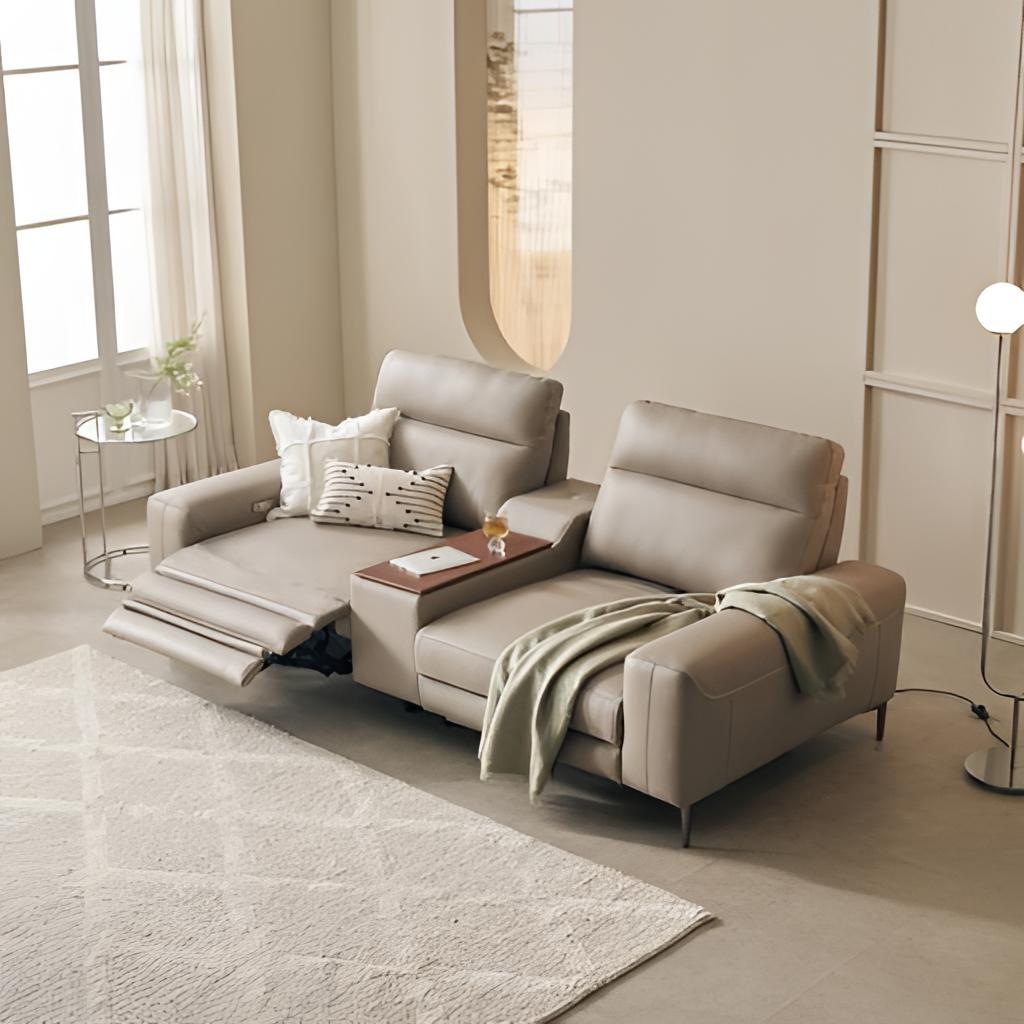
living room, beige leather recliner sofa, contemporary, beige paint wallpaper, with solid pattern, beige tile flooring, with large square pattern